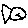
Label: fish